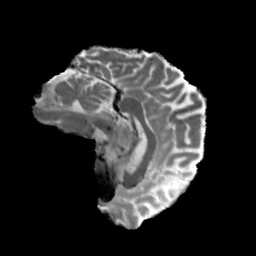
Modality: MD
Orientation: sagittal
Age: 30
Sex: male
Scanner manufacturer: siemens
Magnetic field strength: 6.98 T
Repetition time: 7.776 s
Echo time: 0.076 s